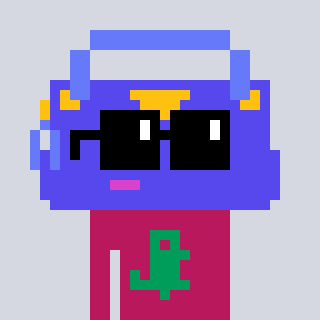
a pixel art character with square black sunglasses, a bag-shaped head and a darkpink-colored body on a cool background